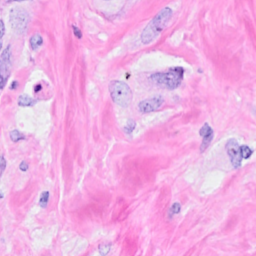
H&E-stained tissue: Breast